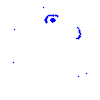
Particle: pion